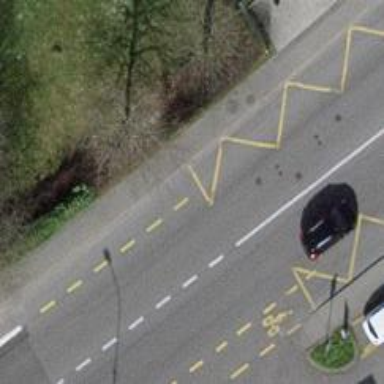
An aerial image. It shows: Sidewalk with asphalt surface leading to public transport platform. The platform has shelter.